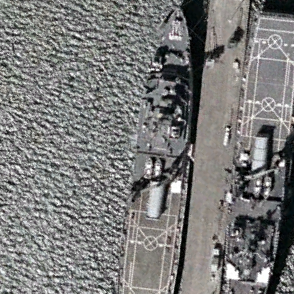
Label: combat